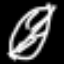
Label: leaf